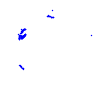
Particle: kaon